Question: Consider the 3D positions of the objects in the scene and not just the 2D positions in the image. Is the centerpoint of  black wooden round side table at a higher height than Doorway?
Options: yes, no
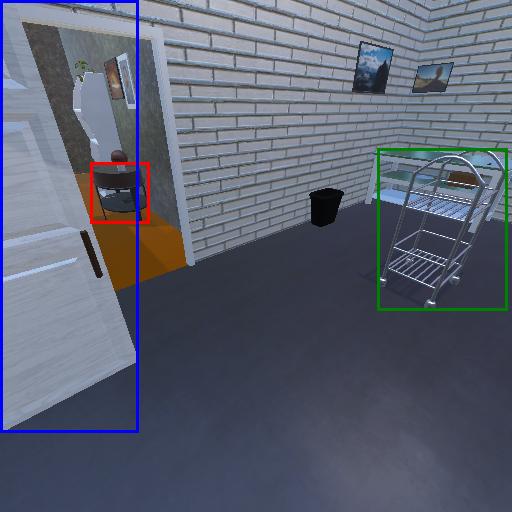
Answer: yes